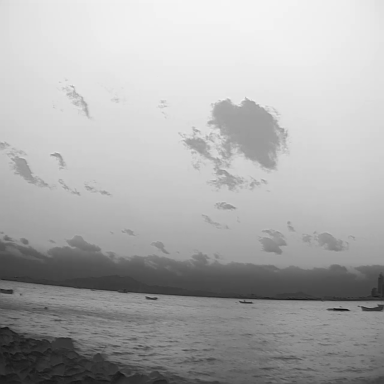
There are four bulk_carriers in the infrared image.